【题型】解答题　【知识点】解析几何　【难度】hard
（2024·上海嘉定·一模）在平面直角坐标系 $xOy$ 中，已知椭圆 $\Gamma: \frac{x^2}{5} + \frac{y^2}{4} = 1$, $F_1, F_2$ 是其左、右焦点，过椭圆 $\Gamma$ 右焦点 $F_2$ 的直线 $PQ$ 交椭圆于 $P, Q$ 两点. \\
(1) 若 $\vec{PF_1} \cdot \vec{PF_2} = 3$，求点 $P$ 的坐标; \\
(2) 若 $\triangle F_1PQ$ 的面积为 $\frac{40}{21}$，求直线 $PQ$ 的方程; \\
(3) 设直线 $l$ 与椭圆 $\Gamma$ 交于 $A, B$ 两点， $M$ 为线段 $AB$ 的中点. 当 $k_{OM} \cdot k_{AB} = k_{OA} \cdot k_{OB}$ 时， $\triangle OAB$ 的面积是否为定值？如果是，请求出这个定值；如果不是，请说明理由.
【解答】
【答案】 (1) $P(0, 2)$ 或 $P(0, -2)$; \\
(2) $x - 2y - 1 = 0$ 或 $x + 2y - 1 = 0$; \\
(3) $\triangle OAB$ 的面积为定值，该定值为 $\sqrt{5}$.

【知识点】 椭圆中的定值问题、根据韦达定理求参数、数量积的坐标表示、椭圆中三角形（四边形）的面积问题

【分析】 （1） 利用向量数量积的坐标表示计算可得 $P(0, 2)$ 或 $P(0, -2)$; \\
(2) 设直线 $PQ$ 的方程为 $x = my + 1$， 联立直线 $PQ$ 与椭圆方程根据韦达定理计算可得 \\
$$S_{\triangle F_1PQ} = \frac{8\sqrt{5}\sqrt{m^2+1}}{4m^2+5} = \frac{40}{21}$$， 可得直线 $PQ$ 的方程; \\
(3) 利用点差法计算可得 $k_{OA} \cdot k_{OB} = - \frac{4}{5}$， 设直线 $AB$ 的方程为 $y = kx + b$， 联立椭圆方程并根据韦达定理可 \\
得 $2b^2 = 5k^2 + 4$， 再根据弦长公式以及点到直线距离可得 $S_{\triangle OAB} = \sqrt{5}$.

【详解】 （1） 易知 $F_1(-1, 0), F_2(1, 0)$， 设 $P(x_0, y_0)$， \\
可得 $\frac{x_0^2}{5} + \frac{y_0^2}{4} = 1$， 可得 $y_0^2 = 4 \left( 1 - \frac{x_0^2}{5} \right)$， \\
则 $\vec{PF_1} = (-1-x_0, -y_0), \vec{PF_2} = (1-x_0, -y_0)$， \\
所以 $\vec{PF_1} \cdot \vec{PF_2} = x_0^2 - 1 + y_0^2 = x_0^2 - 1 + 4 \left( 1 - \frac{x_0^2}{5} \right) = \frac{x_0^2}{5} + 3 = 3$， 解得 $x_0 = 0$， \\
可得 $y_0 = \pm 2$， \\
即 $P(0, 2)$ 或 $P(0, -2)$

(2) 设直线 $PQ$ 的方程为 $x = my + 1$，$P(x_P, y_P), Q(x_Q, y_Q)$， \\
联立 $\begin{cases} \frac{x^2}{5} + \frac{y^2}{4} = 1 \\ x = my + 1 \end{cases}$ 并整理可得 $(4m^2+5)y^2 + 8my - 16 = 0$， \\
所以 $y_P + y_Q = \frac{-8m}{4m^2+5}, y_P y_Q = \frac{-16}{4m^2+5}$， \\
易知 $\triangle F_1PQ$ 的面积为 $S_{\triangle F_1PQ} = \frac{1}{2} |F_1 F_2| |y_P - y_Q| = |y_P - y_Q| = \sqrt{(y_P + y_Q)^2 - 4y_P y_Q}$ \\
$= \sqrt{ \left( \frac{-8m}{4m^2+5} \right)^2 + \frac{64}{4m^2+5} } = \frac{8\sqrt{5}\sqrt{m^2+1}}{4m^2+5} = \frac{40}{21}$， \\
解得 $m^2 = 4$， 即 $m = \pm 2$; \\
所以直线 $PQ$ 的方程为 $x - 2y - 1 = 0$ 或 $x + 2y - 1 = 0$.

(3) 根据题意可知直线 $AB$ 的斜率存在， \\
设直线 $AB$ 的方程为 $y = kx + b, A(x_1, y_1), B(x_2, y_2)$， 则 $M \left( \frac{x_1+x_2}{2}, \frac{y_1+y_2}{2} \right)$， 如下阁所示:

易知 $\begin{cases} \frac{x_1^2}{5} + \frac{y_1^2}{4} = 1 \\ \frac{x_2^2}{5} + \frac{y_2^2}{4} = 1 \end{cases}$， 两式相减可得 $\frac{y_1+y_2}{x_1+x_2} = - \frac{4(x_1-x_2)}{5(y_1-y_2)}$; \\
由 $k_{OM} = \frac{y_1+y_2}{x_1+x_2}, k_{AB} = \frac{y_1-y_2}{x_1-x_2}$， 所以可得 $k_{OM} \cdot k_{AB} = - \frac{4}{5}$; \\
即 $k_{OM} \cdot k_{AB} = k_{OA} \cdot k_{OB}$， 可得 $k_{OA} \cdot k_{OB} = \frac{y_1 y_2}{x_1 x_2} = - \frac{4}{5}$; \\
即 $\frac{(kx_1+b)(kx_2+b)}{x_1 x_2} = \frac{k^2x_1x_2 + kb(x_1+x_2) + b^2}{x_1 x_2} = - \frac{4}{5}$， \\
联立 $\begin{cases} \frac{x^2}{5} + \frac{y^2}{4} = 1 \\ y = kx + b \end{cases}$ 整理可得 $(5k^2+4)x^2 + 10kbx + 5b^2 - 20 = 0$， \\
$\Delta = (10kb)^2 - 4(5k^2+4)(5b^2-20) = 400k^2 - 80b^2 + 320 > 0$， 可得 $b^2 < 5k^2 + 4$; \\
可得 $x_1 + x_2 = \frac{-10kb}{5k^2+4}, x_1 x_2 = \frac{5b^2-20}{5k^2+4}$; \\
所以 $\frac{k^2x_1x_2 + kb(x_1+x_2) + b^2}{x_1 x_2} = \frac{ k^2 \times \frac{5b^2-20}{5k^2+4} + kb \times \left( \frac{-10kb}{5k^2+4} \right) + b^2 }{ \frac{5b^2-20}{5k^2+4} } = - \frac{4}{5}$， \\
整理可得 $\frac{4(b^2-5k^2)}{5(b^2-4)} = - \frac{4}{5}$， 即 $2b^2 = 5k^2 + 4$; \\
易知 $|AB| = \sqrt{1+k^2} \sqrt{(x_1+x_2)^2 - 4x_1x_2} = \sqrt{1+k^2} \frac{\sqrt{400k^2-80b^2+320}}{5k^2+4} = \sqrt{1+k^2} \frac{\sqrt{40(5k^2+4)}}{5k^2+4}$; \\
原点 $O(0,0)$ 到直线 $AB$ 的距离为 $d = \frac{|b|}{\sqrt{1+k^2}}$， \\
所以 $\triangle OAB$ 的面积为 $S_{\triangle OAB} = \frac{1}{2} |AB| d = \frac{|b|\sqrt{10 \times 2b^2}}{2b^2} = \sqrt{5}$; \\
所以 $\triangle OAB$ 的面积为定值，该定值为 $\sqrt{5}$.

【点睛】 关键点点睛： 本题关键在于根据弦中点问题利用点差法表示出斜率关系， 再根据弦长公式和韦达
定理表示出面积公式， 化简即可得出结论.

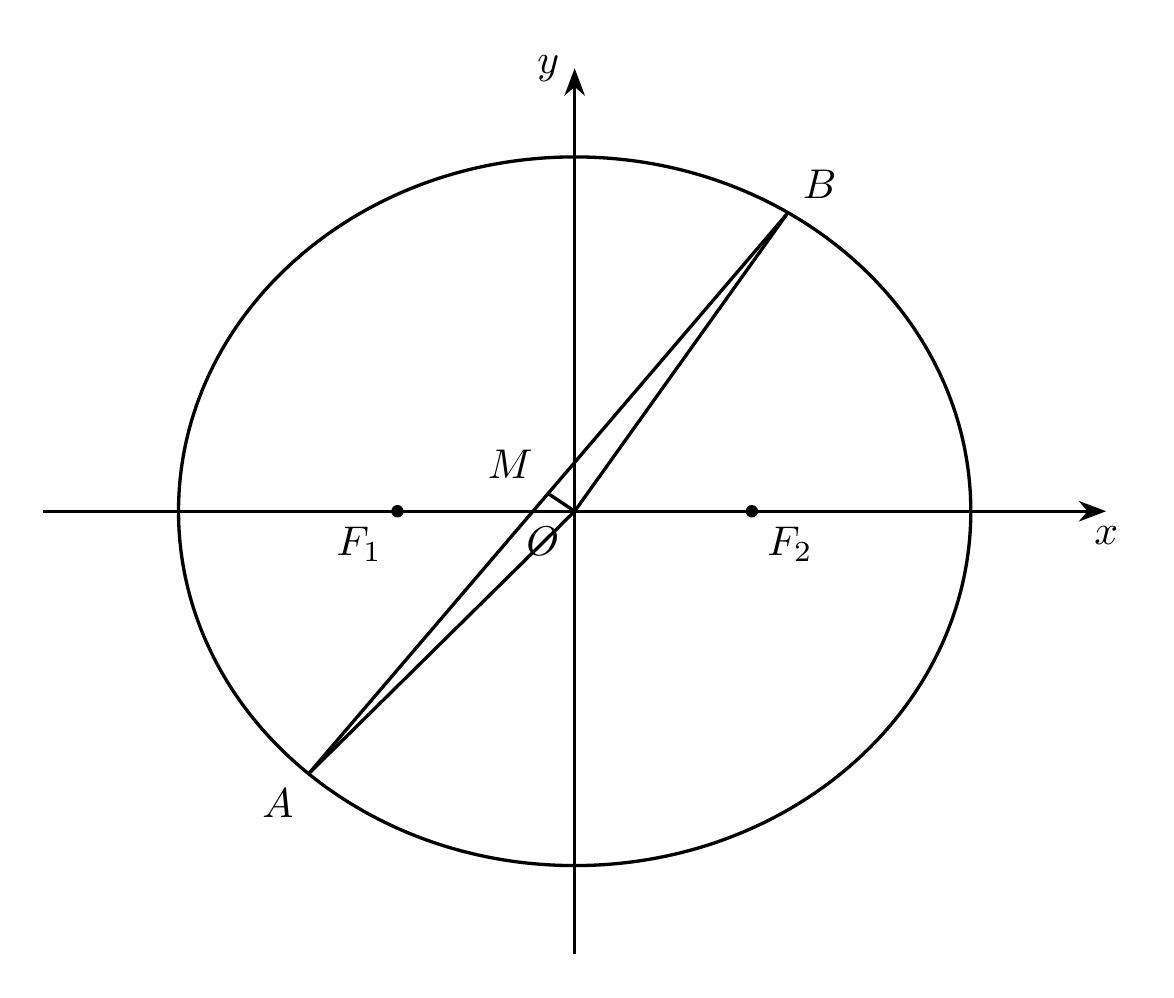